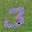
Label: 3